Question: Referring to the image posted below, Can any one tell me what does it mean that 'rect.letf = 0' and 'rect.top = 0' while the other methods of the object 'rect' shows values? how to get the coordinates of the 'topLeft' 'topRight' 'BottomLeft' 'BottomRight' using 'rect'.

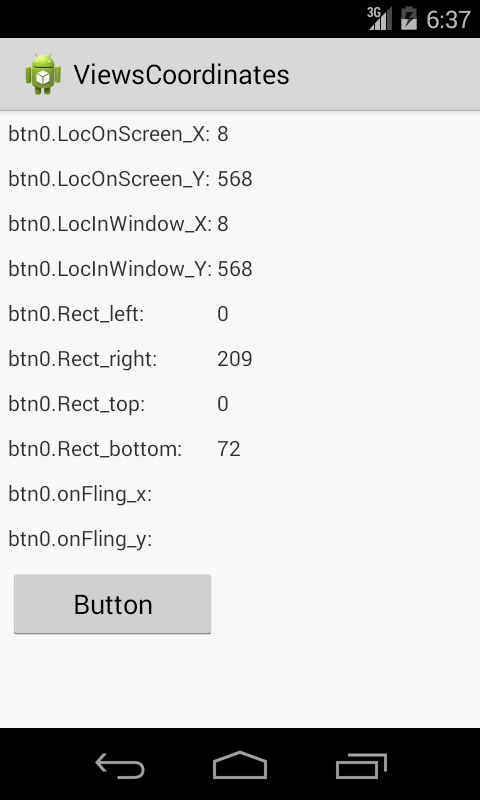
Answer: Those coordinates are correct. Top and Left on a Rect are relative to containing ViewGroup. A view that sits on the top left corner of a ViewGroup will always have 0 as the Rect.top and Rect.Left since the top left corner of a View is coordinate 0,0.
If you want the coordinates relative to the main Activity or the screen use 'View.getLocationInWindow()' or 'View.getLocationOnScreen()' respectively.